Field crop: maize
Growth stage: 2
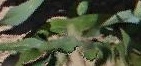
Species: maize